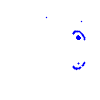
Particle: pion